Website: walmart
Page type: address-validator
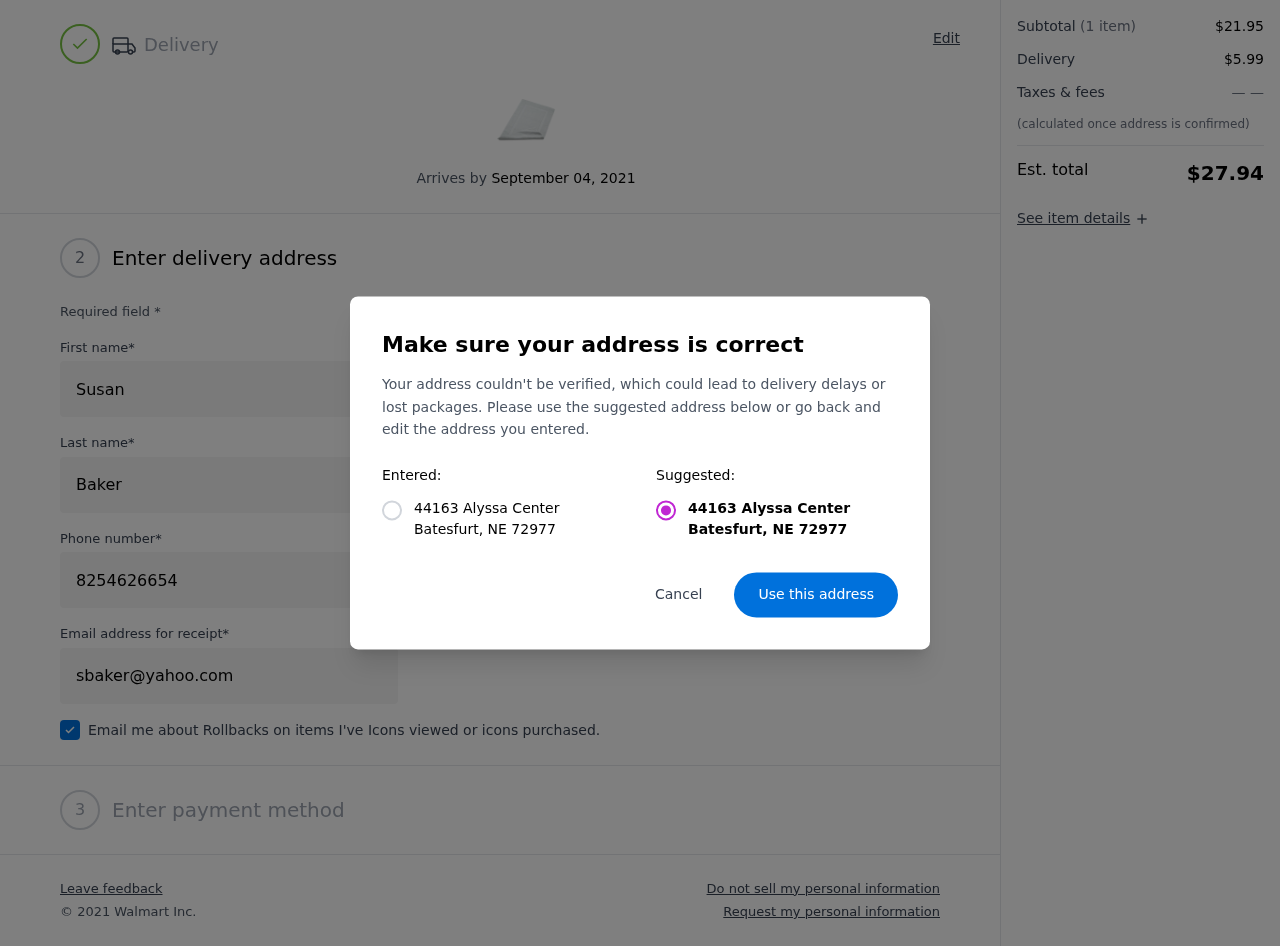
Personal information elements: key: PII_CITY
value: Batesfurt
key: PII_POSTCODE
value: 72977
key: PII_STATE_ABBR
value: NE
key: PII_STREET
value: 44163 Alyssa Center
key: PII_FIRSTNAME
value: Susan
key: PII_LASTNAME
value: Baker
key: PII_STREET2
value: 4987 Logan Parks
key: PII_PHONE
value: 8254626654
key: PII_EMAIL
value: sbaker@yahoo.com
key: PII_POSTCODE_FULL
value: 72977
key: PII_POSTCODE_NUMERIC
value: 72977
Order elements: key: ORDER_DELIVERY_DATE
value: September 04, 2021
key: ORDER_SUBTOTAL
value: $21.95
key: ORDER_SHIPPING_COST
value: $5.99
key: ORDER_TOTAL
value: $27.94